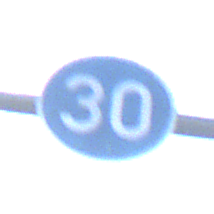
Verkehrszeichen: VorgeschriebeneMindestgeschwindigkeit
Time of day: SunriseSunset
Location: Outdoor (Urban)
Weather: PartlyCloudy
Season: NotSpecified
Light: Natural